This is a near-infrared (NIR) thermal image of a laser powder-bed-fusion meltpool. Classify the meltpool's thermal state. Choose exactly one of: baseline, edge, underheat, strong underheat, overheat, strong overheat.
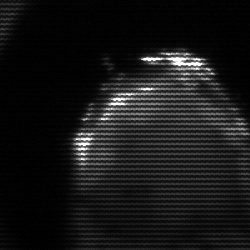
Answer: edge